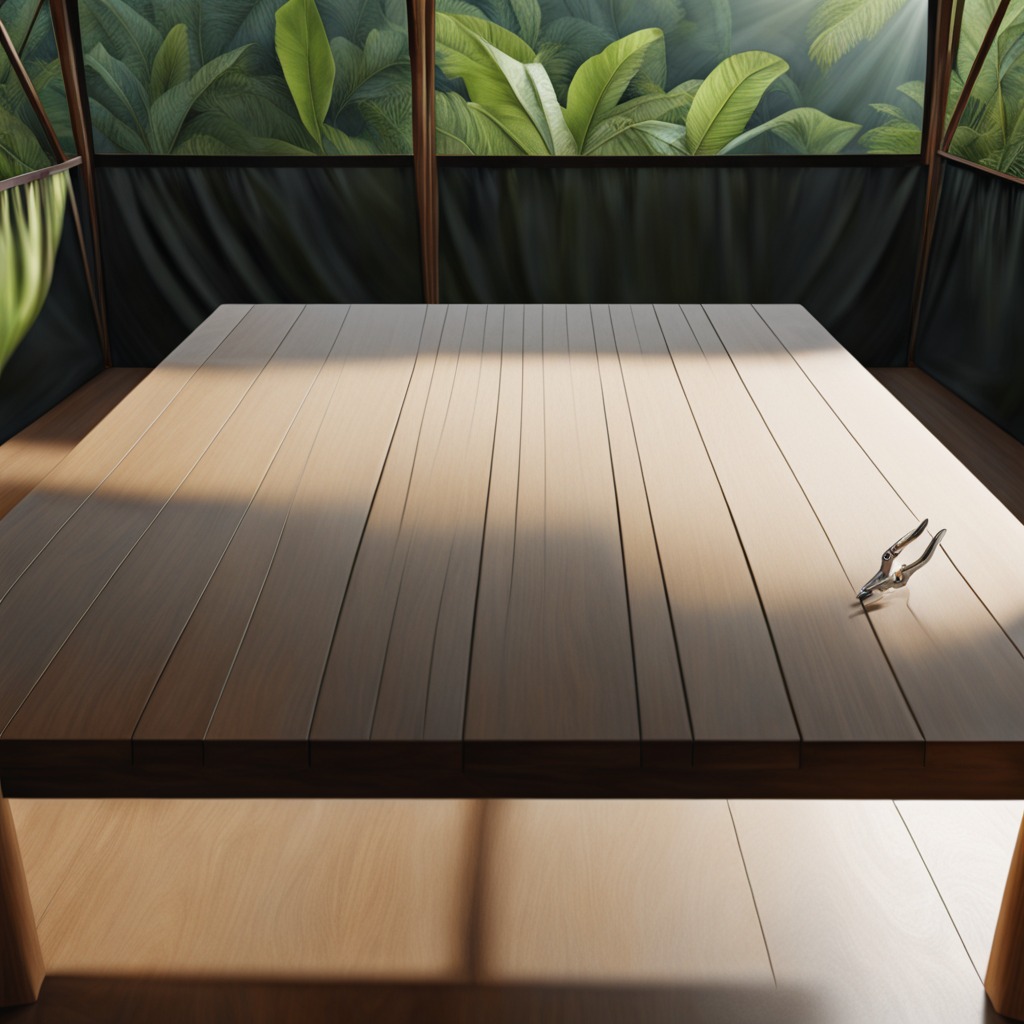
A plier is lying on the wooden table inside a jungle field workshop tent.